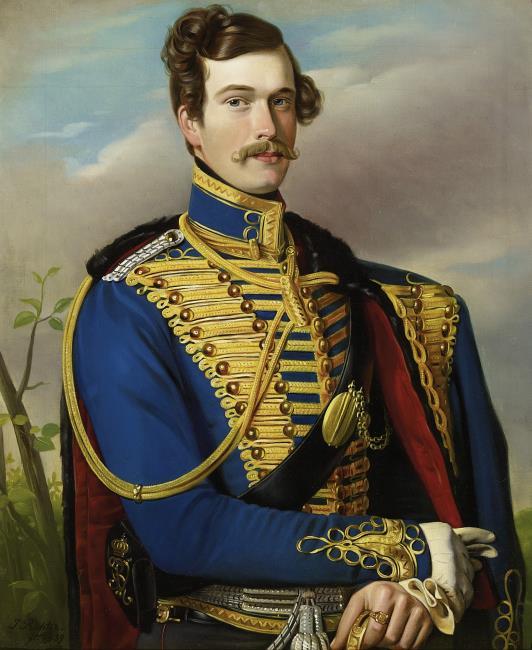
Title: Portrait of Prince Maximilianowitsch Romanowsky (1812-1852), born as Maximilian Duke ofLeuchtenburg
Artist: Johann Heinrich Richter
Earliest date: 1839
Latest date: 1839
Genre: painting
Iconography: Gloves
Keywords: man's portrait, three-quarter length, head to the right, body facing right, uniform, facing front, glove/gloves in hand